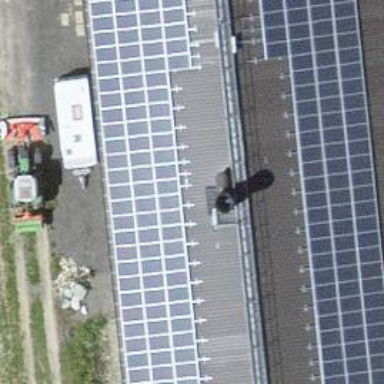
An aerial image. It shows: Solar photovoltaic panel generator.